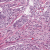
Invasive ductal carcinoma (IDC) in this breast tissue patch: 1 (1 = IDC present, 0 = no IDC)